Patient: sex F, age 73
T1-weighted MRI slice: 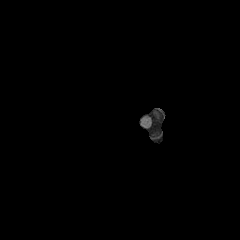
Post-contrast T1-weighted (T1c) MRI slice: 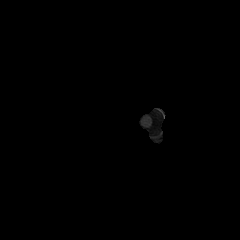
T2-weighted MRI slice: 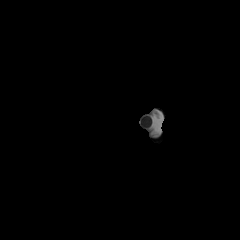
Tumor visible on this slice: no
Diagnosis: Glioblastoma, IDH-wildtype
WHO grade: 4